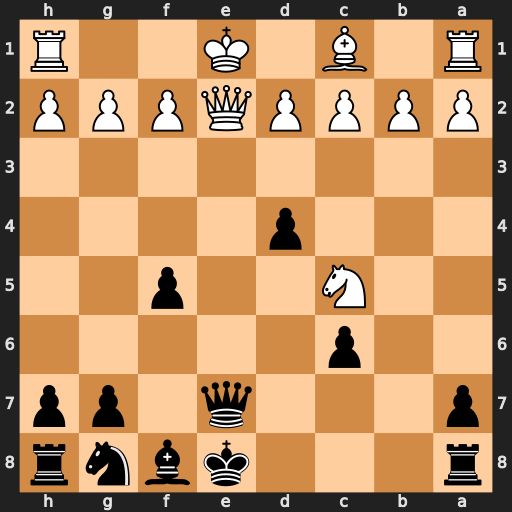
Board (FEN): r3kbnr/p3q1pp/2p5/2N2p2/3p4/8/PPPPQPPP/R1B1K2R
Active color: b
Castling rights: KQkq
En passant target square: -
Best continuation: Qxe2+ Kxe2 Bxc5